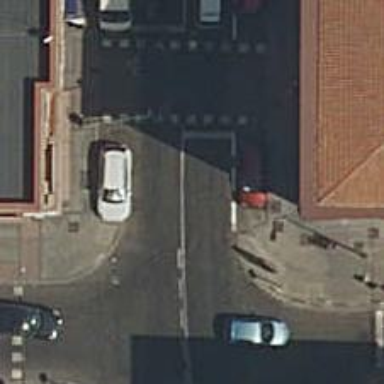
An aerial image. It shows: Road with traffic signals and zebra crossing with traffic signals.